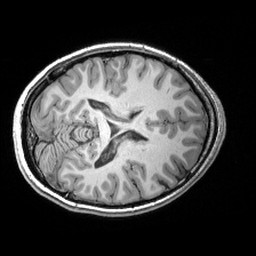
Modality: T1w
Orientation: axial
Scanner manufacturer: siemens
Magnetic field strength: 3 T
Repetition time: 2.53 s
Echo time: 0.00299 s